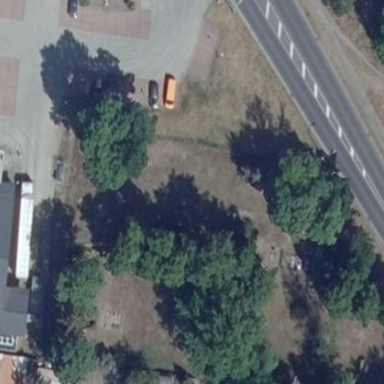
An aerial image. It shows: Cemetery.